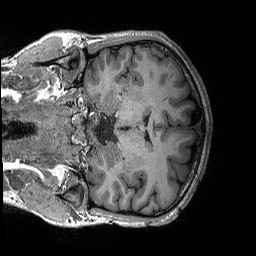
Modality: T1w
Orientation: coronal
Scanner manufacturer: siemens
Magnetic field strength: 3 T
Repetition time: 2.3 s
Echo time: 0.00294 s